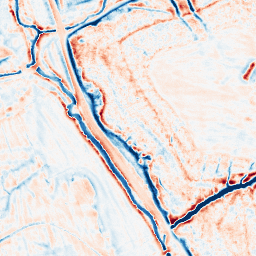
Category: edge_preserving
Decomposition family: bilateral
Decomposition parameters: d: 15
sigma_color: 75
sigma_space: 25
Upsampling method: bicubic
Upsampling parameters: scale: 4
Upsampling scale: 4